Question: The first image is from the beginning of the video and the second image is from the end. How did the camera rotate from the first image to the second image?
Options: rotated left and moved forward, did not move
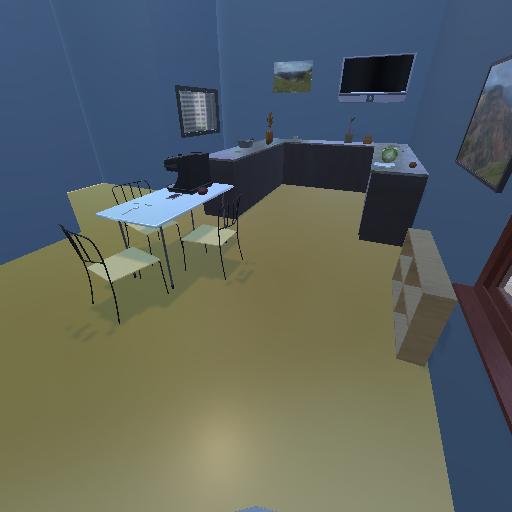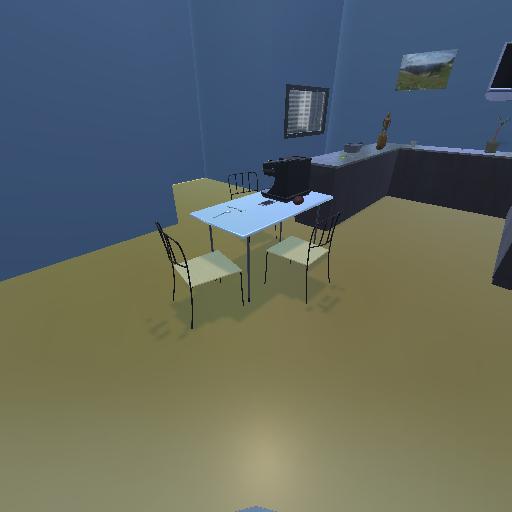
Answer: rotated left and moved forward